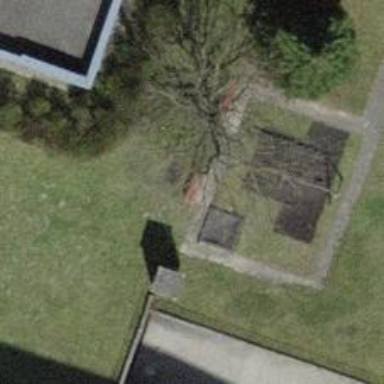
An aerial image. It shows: Bench for seating.